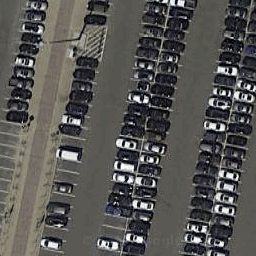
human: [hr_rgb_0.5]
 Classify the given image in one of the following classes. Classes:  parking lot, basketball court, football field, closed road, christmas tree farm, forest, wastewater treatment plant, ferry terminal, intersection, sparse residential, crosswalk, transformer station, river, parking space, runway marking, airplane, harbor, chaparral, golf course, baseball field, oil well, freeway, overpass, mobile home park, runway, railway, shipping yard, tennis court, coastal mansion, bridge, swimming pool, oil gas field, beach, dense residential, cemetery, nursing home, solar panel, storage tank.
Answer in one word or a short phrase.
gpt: parking lot